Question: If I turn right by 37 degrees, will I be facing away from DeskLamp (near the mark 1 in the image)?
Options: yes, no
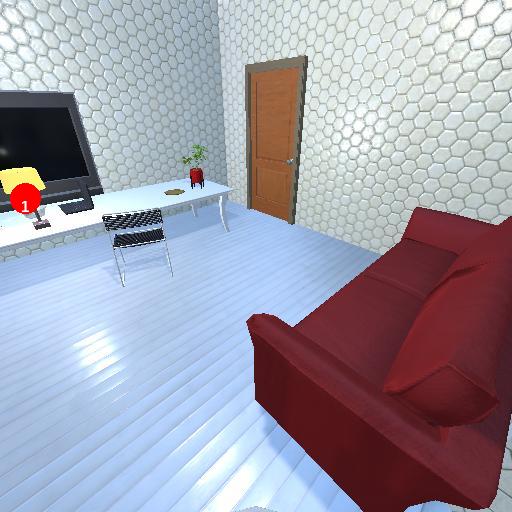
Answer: yes